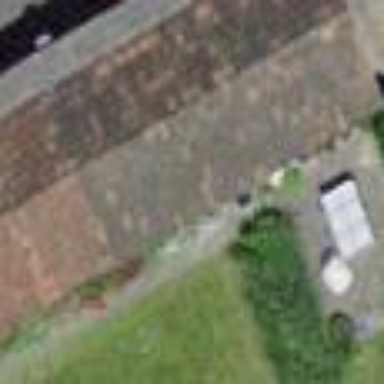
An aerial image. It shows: Garage.